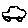
Label: car